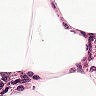
Metastatic tissue present: no